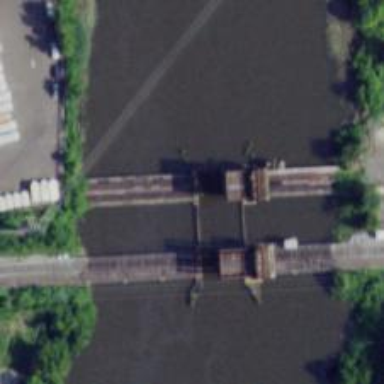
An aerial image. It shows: Disused railway bridge. The bridge is movable bascule type.